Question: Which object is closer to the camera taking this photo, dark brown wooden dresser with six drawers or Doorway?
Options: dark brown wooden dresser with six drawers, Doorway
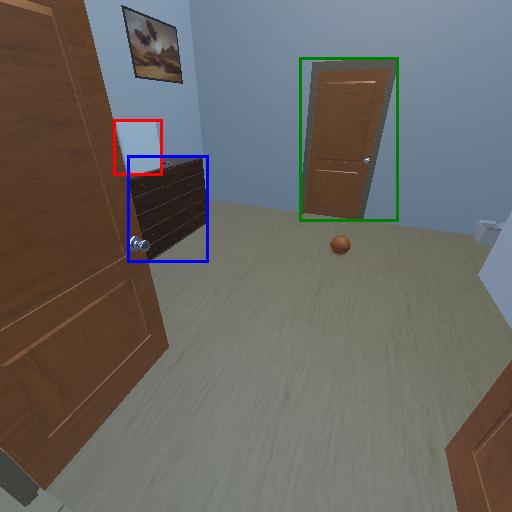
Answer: dark brown wooden dresser with six drawers